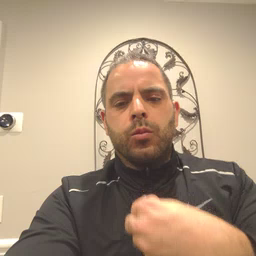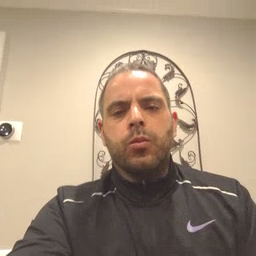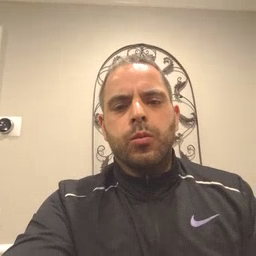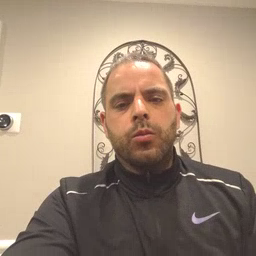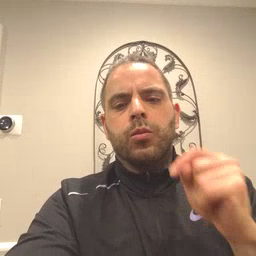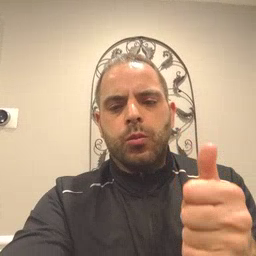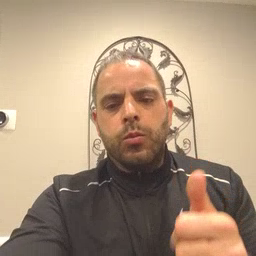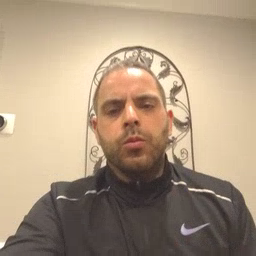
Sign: fast